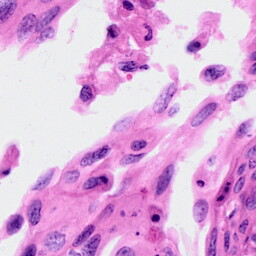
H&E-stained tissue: Cervix